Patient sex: M
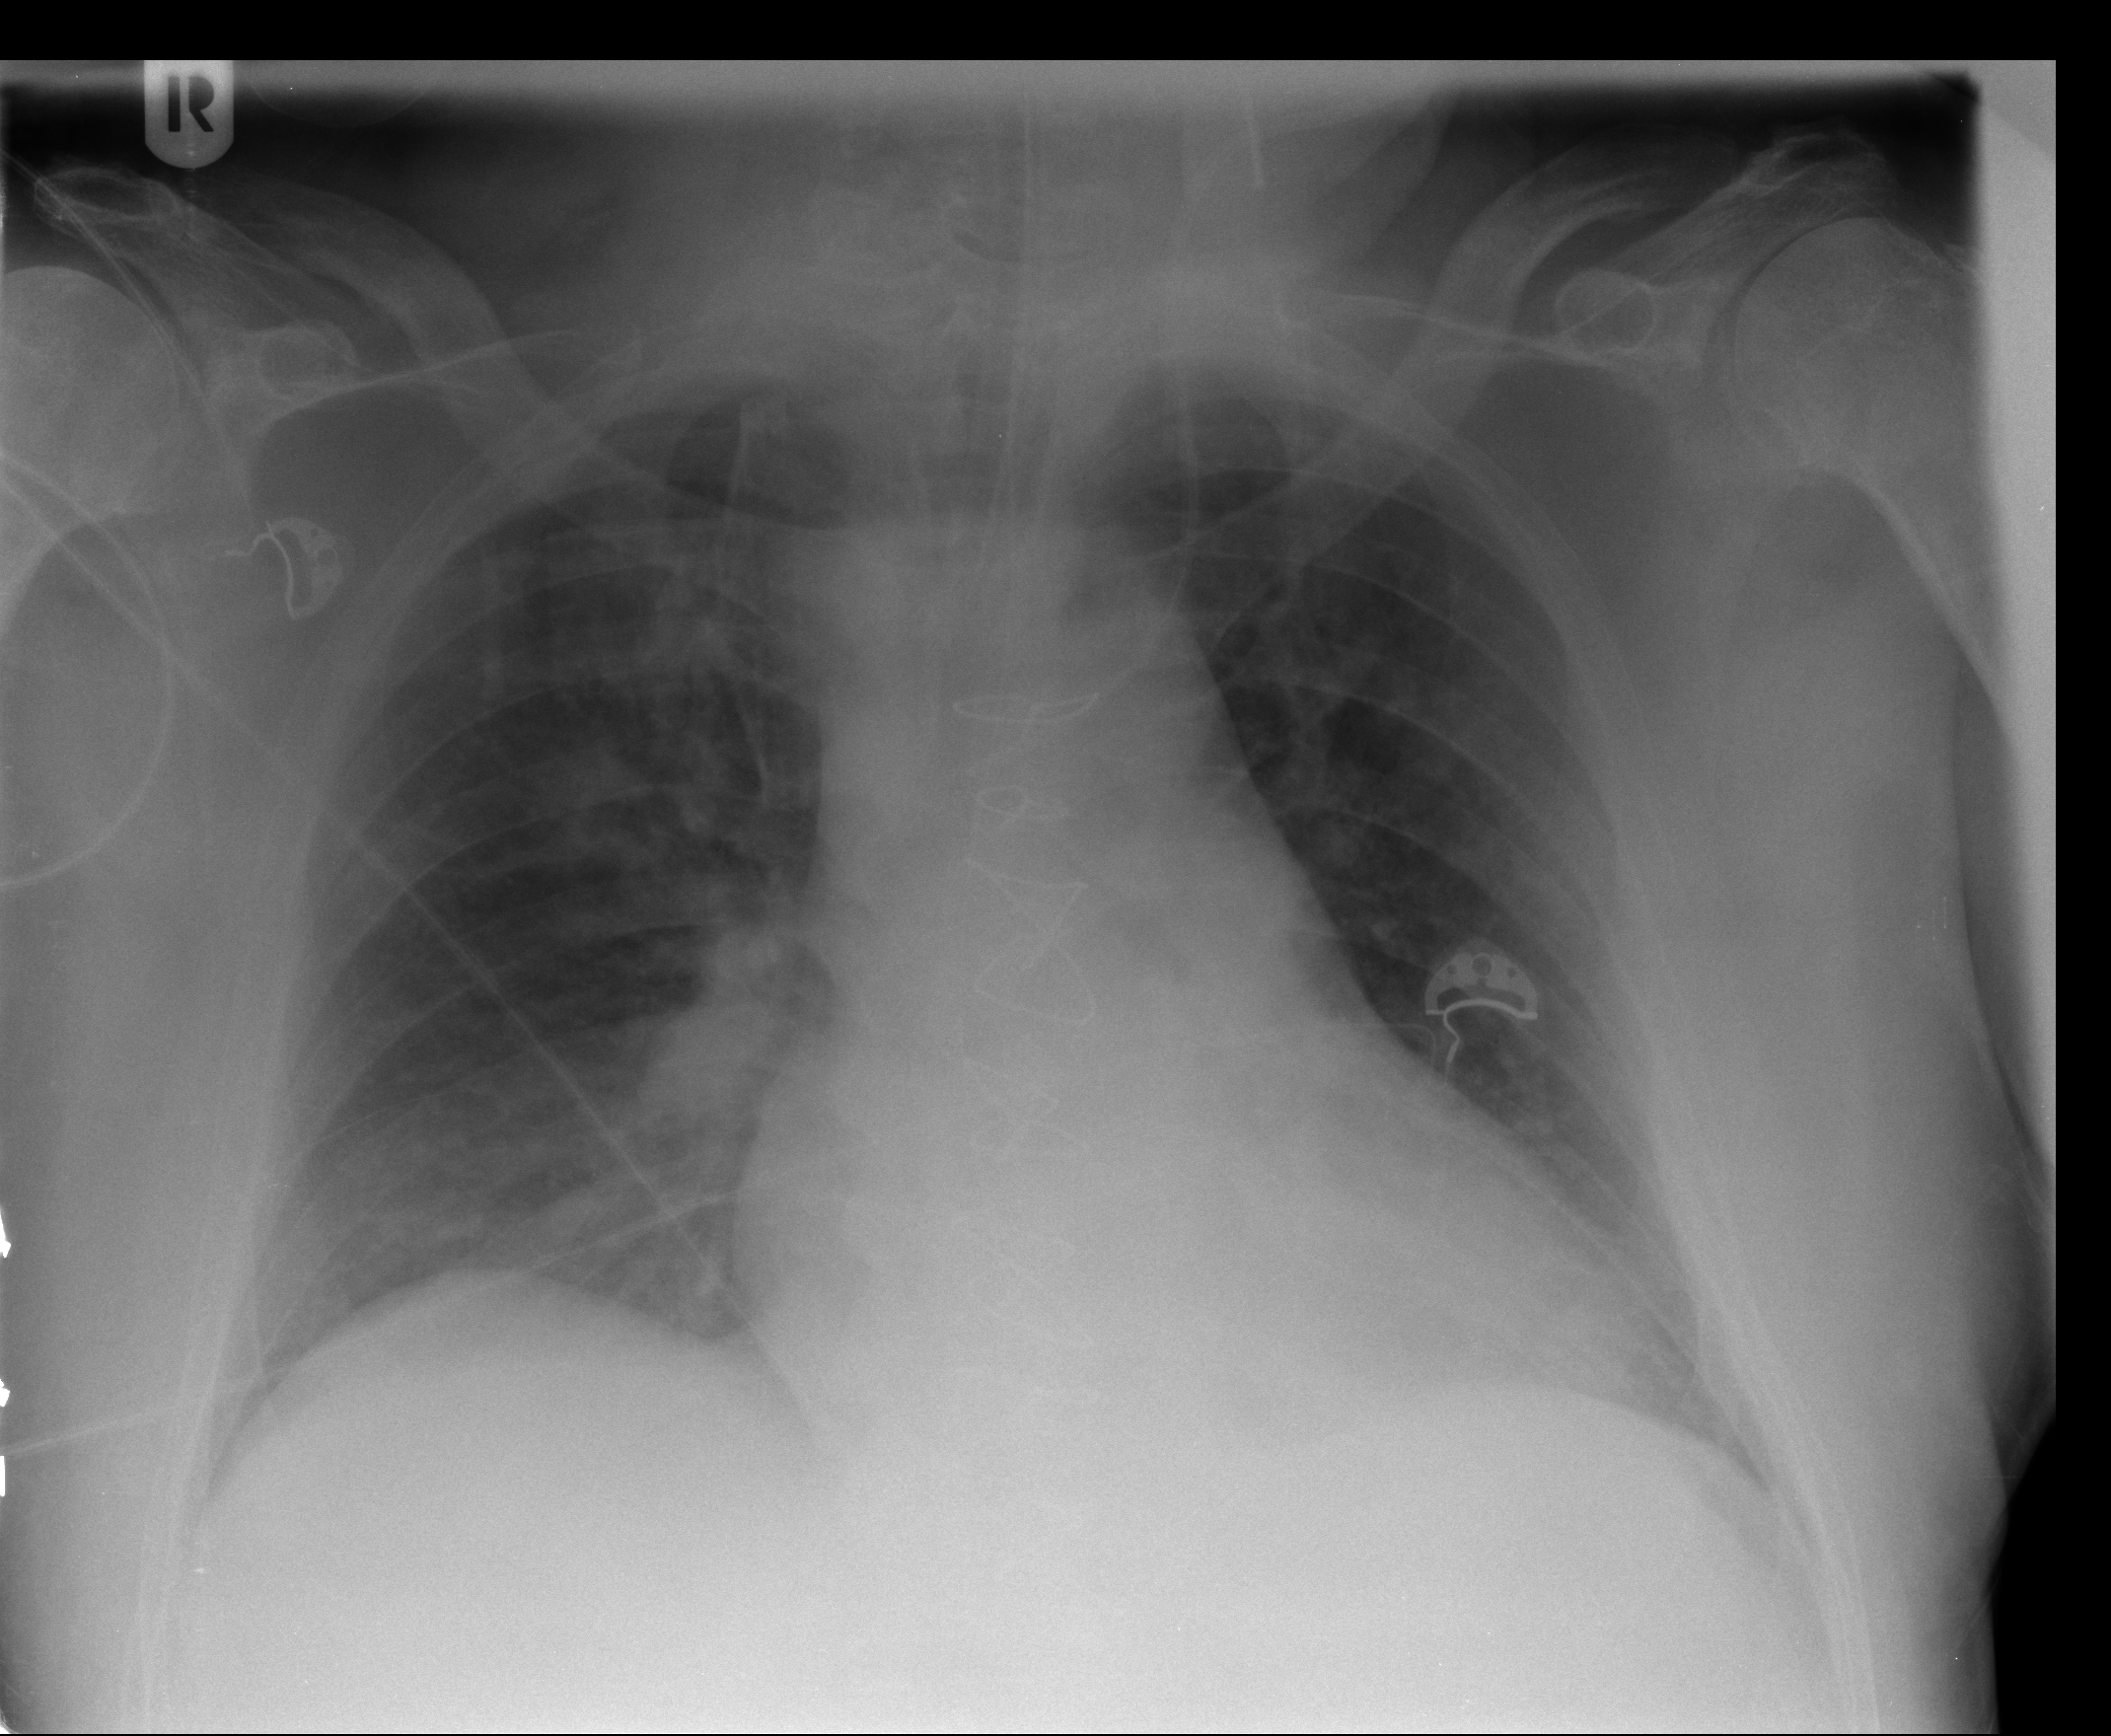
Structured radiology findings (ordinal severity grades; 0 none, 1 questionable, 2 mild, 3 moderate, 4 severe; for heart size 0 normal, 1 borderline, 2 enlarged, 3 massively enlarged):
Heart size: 2
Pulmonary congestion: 2
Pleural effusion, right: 0
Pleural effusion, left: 0
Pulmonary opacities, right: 0
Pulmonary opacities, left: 0
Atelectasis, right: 0
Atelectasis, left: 0